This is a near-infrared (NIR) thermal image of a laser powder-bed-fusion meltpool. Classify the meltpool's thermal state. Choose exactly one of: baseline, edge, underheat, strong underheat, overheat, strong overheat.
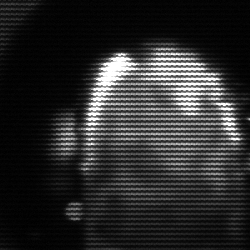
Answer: baseline